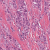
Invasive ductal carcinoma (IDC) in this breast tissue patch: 1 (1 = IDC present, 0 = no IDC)